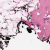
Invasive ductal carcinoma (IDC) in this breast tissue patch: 0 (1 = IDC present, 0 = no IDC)